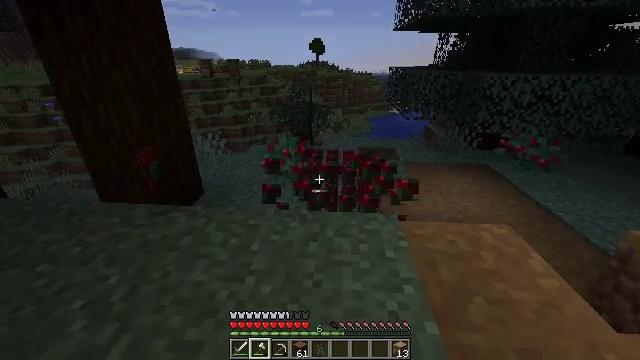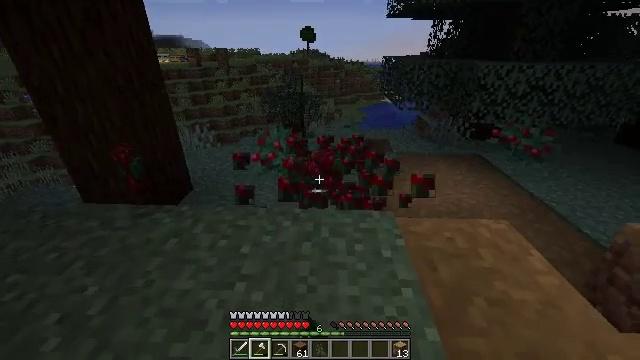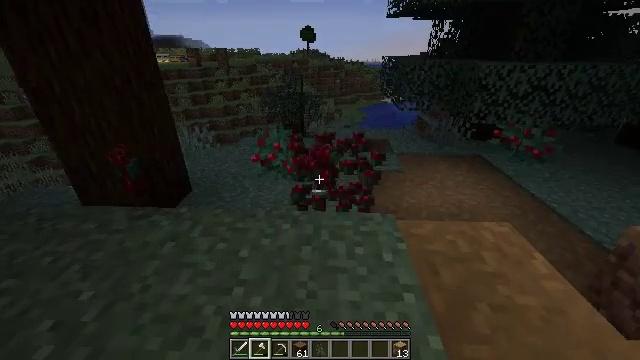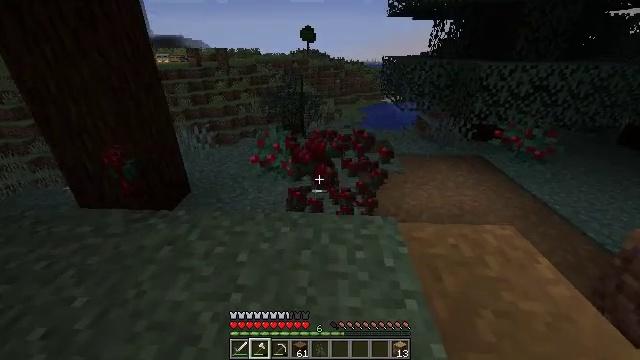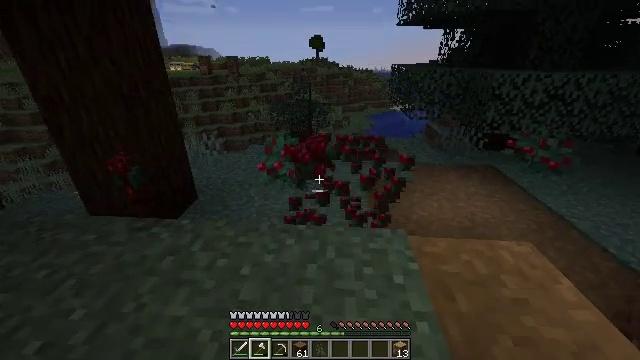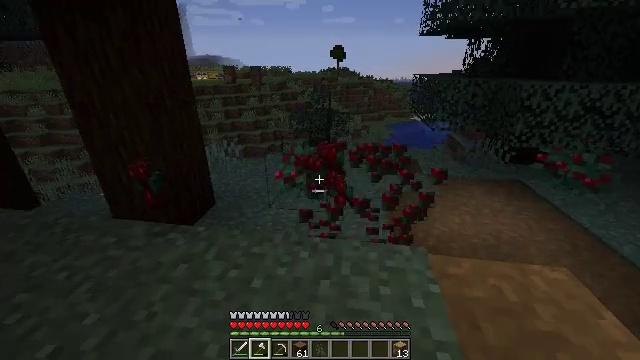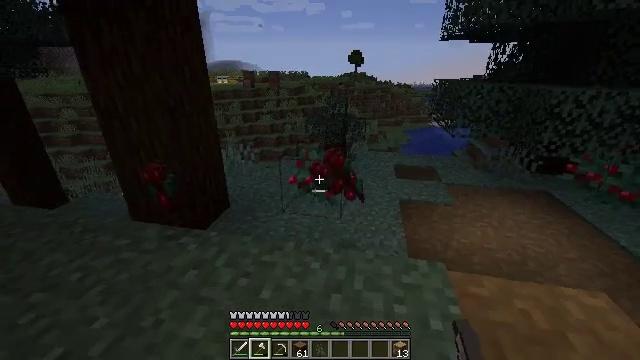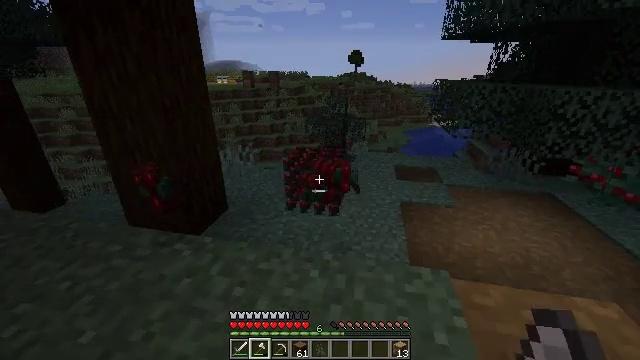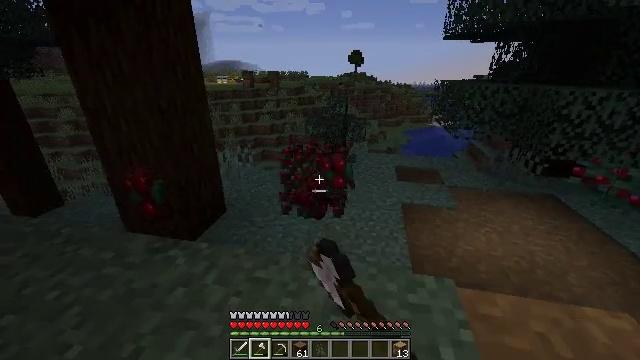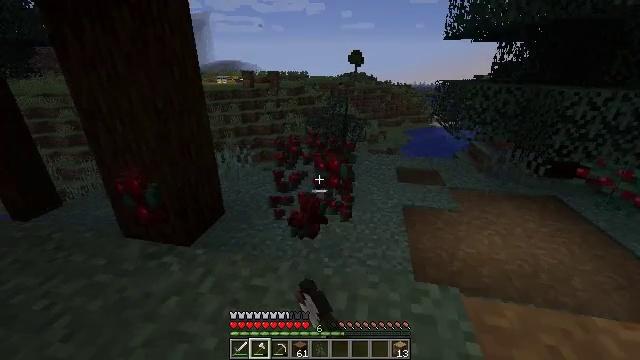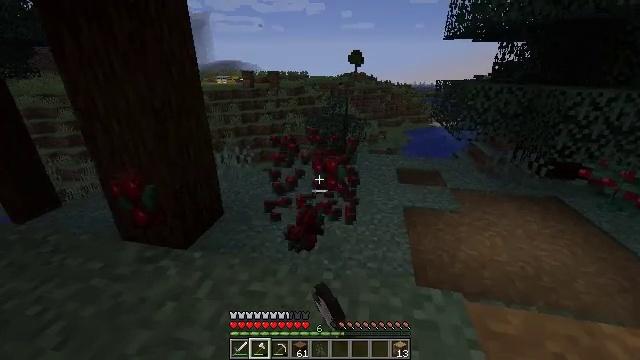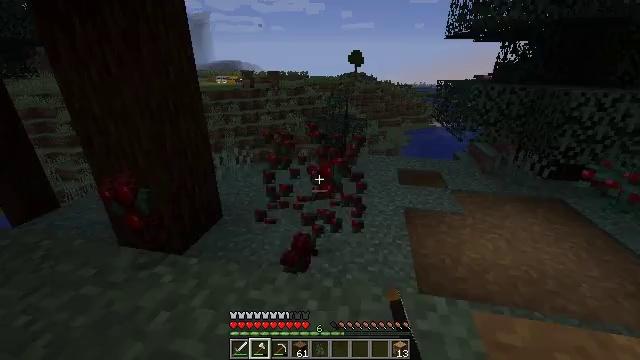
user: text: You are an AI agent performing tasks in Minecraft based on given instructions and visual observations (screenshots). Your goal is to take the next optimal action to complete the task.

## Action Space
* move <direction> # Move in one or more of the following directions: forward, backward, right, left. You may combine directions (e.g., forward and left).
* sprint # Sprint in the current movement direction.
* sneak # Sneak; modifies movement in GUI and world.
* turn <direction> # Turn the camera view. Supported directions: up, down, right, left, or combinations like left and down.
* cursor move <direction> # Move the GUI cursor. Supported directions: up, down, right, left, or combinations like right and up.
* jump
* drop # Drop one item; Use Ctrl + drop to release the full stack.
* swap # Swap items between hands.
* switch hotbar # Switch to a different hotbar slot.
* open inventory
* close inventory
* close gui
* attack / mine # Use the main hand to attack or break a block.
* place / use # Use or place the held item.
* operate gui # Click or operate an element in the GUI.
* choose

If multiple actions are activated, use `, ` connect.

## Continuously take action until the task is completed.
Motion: motion action
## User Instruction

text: Mine the sweet berry bush.
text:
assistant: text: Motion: move forward, sneak, turn right and down, attack / mine
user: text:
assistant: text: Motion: move forward, sneak, attack / mine
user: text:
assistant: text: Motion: move forward, sneak
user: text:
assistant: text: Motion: move forward, sneak, turn left and up
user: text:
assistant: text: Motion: move forward, sneak, turn left and up
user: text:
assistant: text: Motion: move forward, sneak, turn left
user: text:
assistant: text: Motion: move forward, sneak, attack / mine
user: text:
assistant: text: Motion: move forward, sneak, attack / mine
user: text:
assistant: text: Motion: move forward, sneak, attack / mine
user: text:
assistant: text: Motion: move forward, sneak
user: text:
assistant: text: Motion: move forward, sneak, attack / mine
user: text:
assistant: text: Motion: sneak, attack / mine